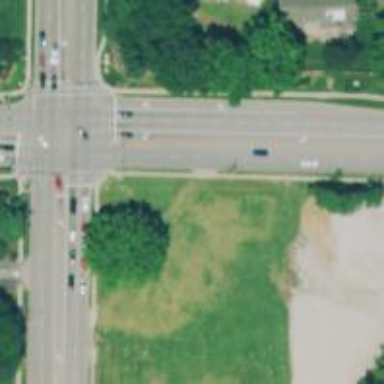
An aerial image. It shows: Road with dash markings.